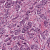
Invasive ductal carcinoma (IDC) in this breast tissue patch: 1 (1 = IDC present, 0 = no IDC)